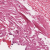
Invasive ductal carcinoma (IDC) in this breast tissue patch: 0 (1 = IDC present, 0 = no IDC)